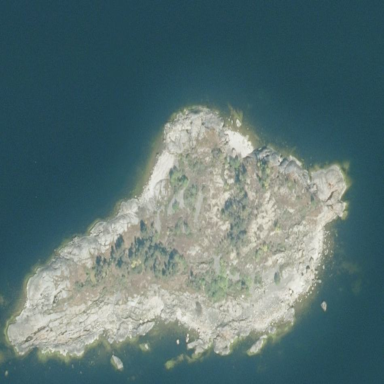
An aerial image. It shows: Island with natural coastline.